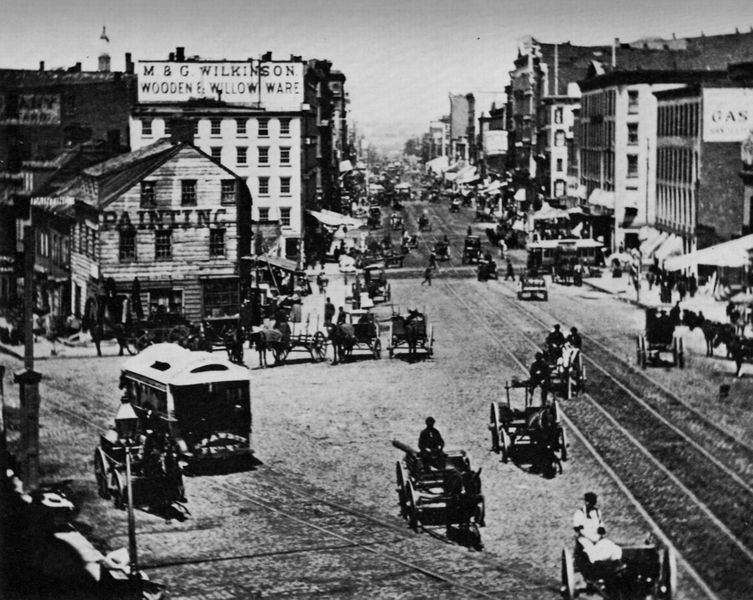
Titel: Canal Street
Künstler: Edward und Henry T. Anthony
Schlagwörter: himmel, mann, schatten, weiß, menschen, stadt, fenster, grau, holz, hut, hüte, lampe, lampen, laterne, laternen, licht, männer, schwarz, strasse, strassenszene, haus, tier, tiere, alt, architektur, mensch, häuser, sonne, personen, england, karren, pferd, pferde, räder, deutschland, sommer, ansicht, fassade, fassaden, passanten, pflaster, zug, giebel, allee, tag, amerika, geschäfte, kutsche, kutschen, platz, treiben, werbung, auto, industrie, rad, wagen, krieg, bretter, flucht, foto, fotografie, photographie, stadtansicht, eckhaus, kreuzung, schwarz weiss, asphalt, pflastersteine, schilder, kutscher, reklame, topografie, photo, schwarz weis, industrialisierung, bahn, lokomotive, pferdekutschen, strassen, anglais, gleise, schiene, schienen, usa, belebt, london, westen, stockwerke, ciel, aufnahme, autos, fahrzeuge, englisch, chevaux, ville, ware, sonnenschirme, straßenbahn, tram, trambahn, pferdekutsche, pferdewagen, train, wagon, markisen, droschken, hochhäuser, olatz, sonnenschutz, gepflastert, schwraz, bus, vieux, trasse, noir et blanc, himmelö, painting, texte, ban, hazs, imdustie, lokomotiv, londres, schienenbus, werbubg, wilkinson, place, amérique, rails, bahnlinie, calèche, calèches, publicité, tramway, traffique, tramay, far west